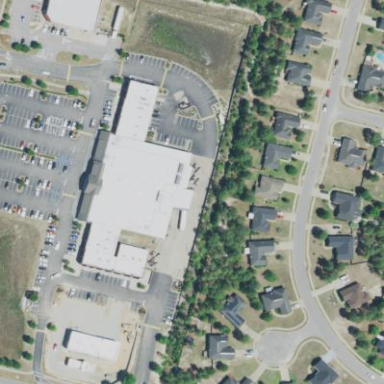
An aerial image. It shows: Retail area.